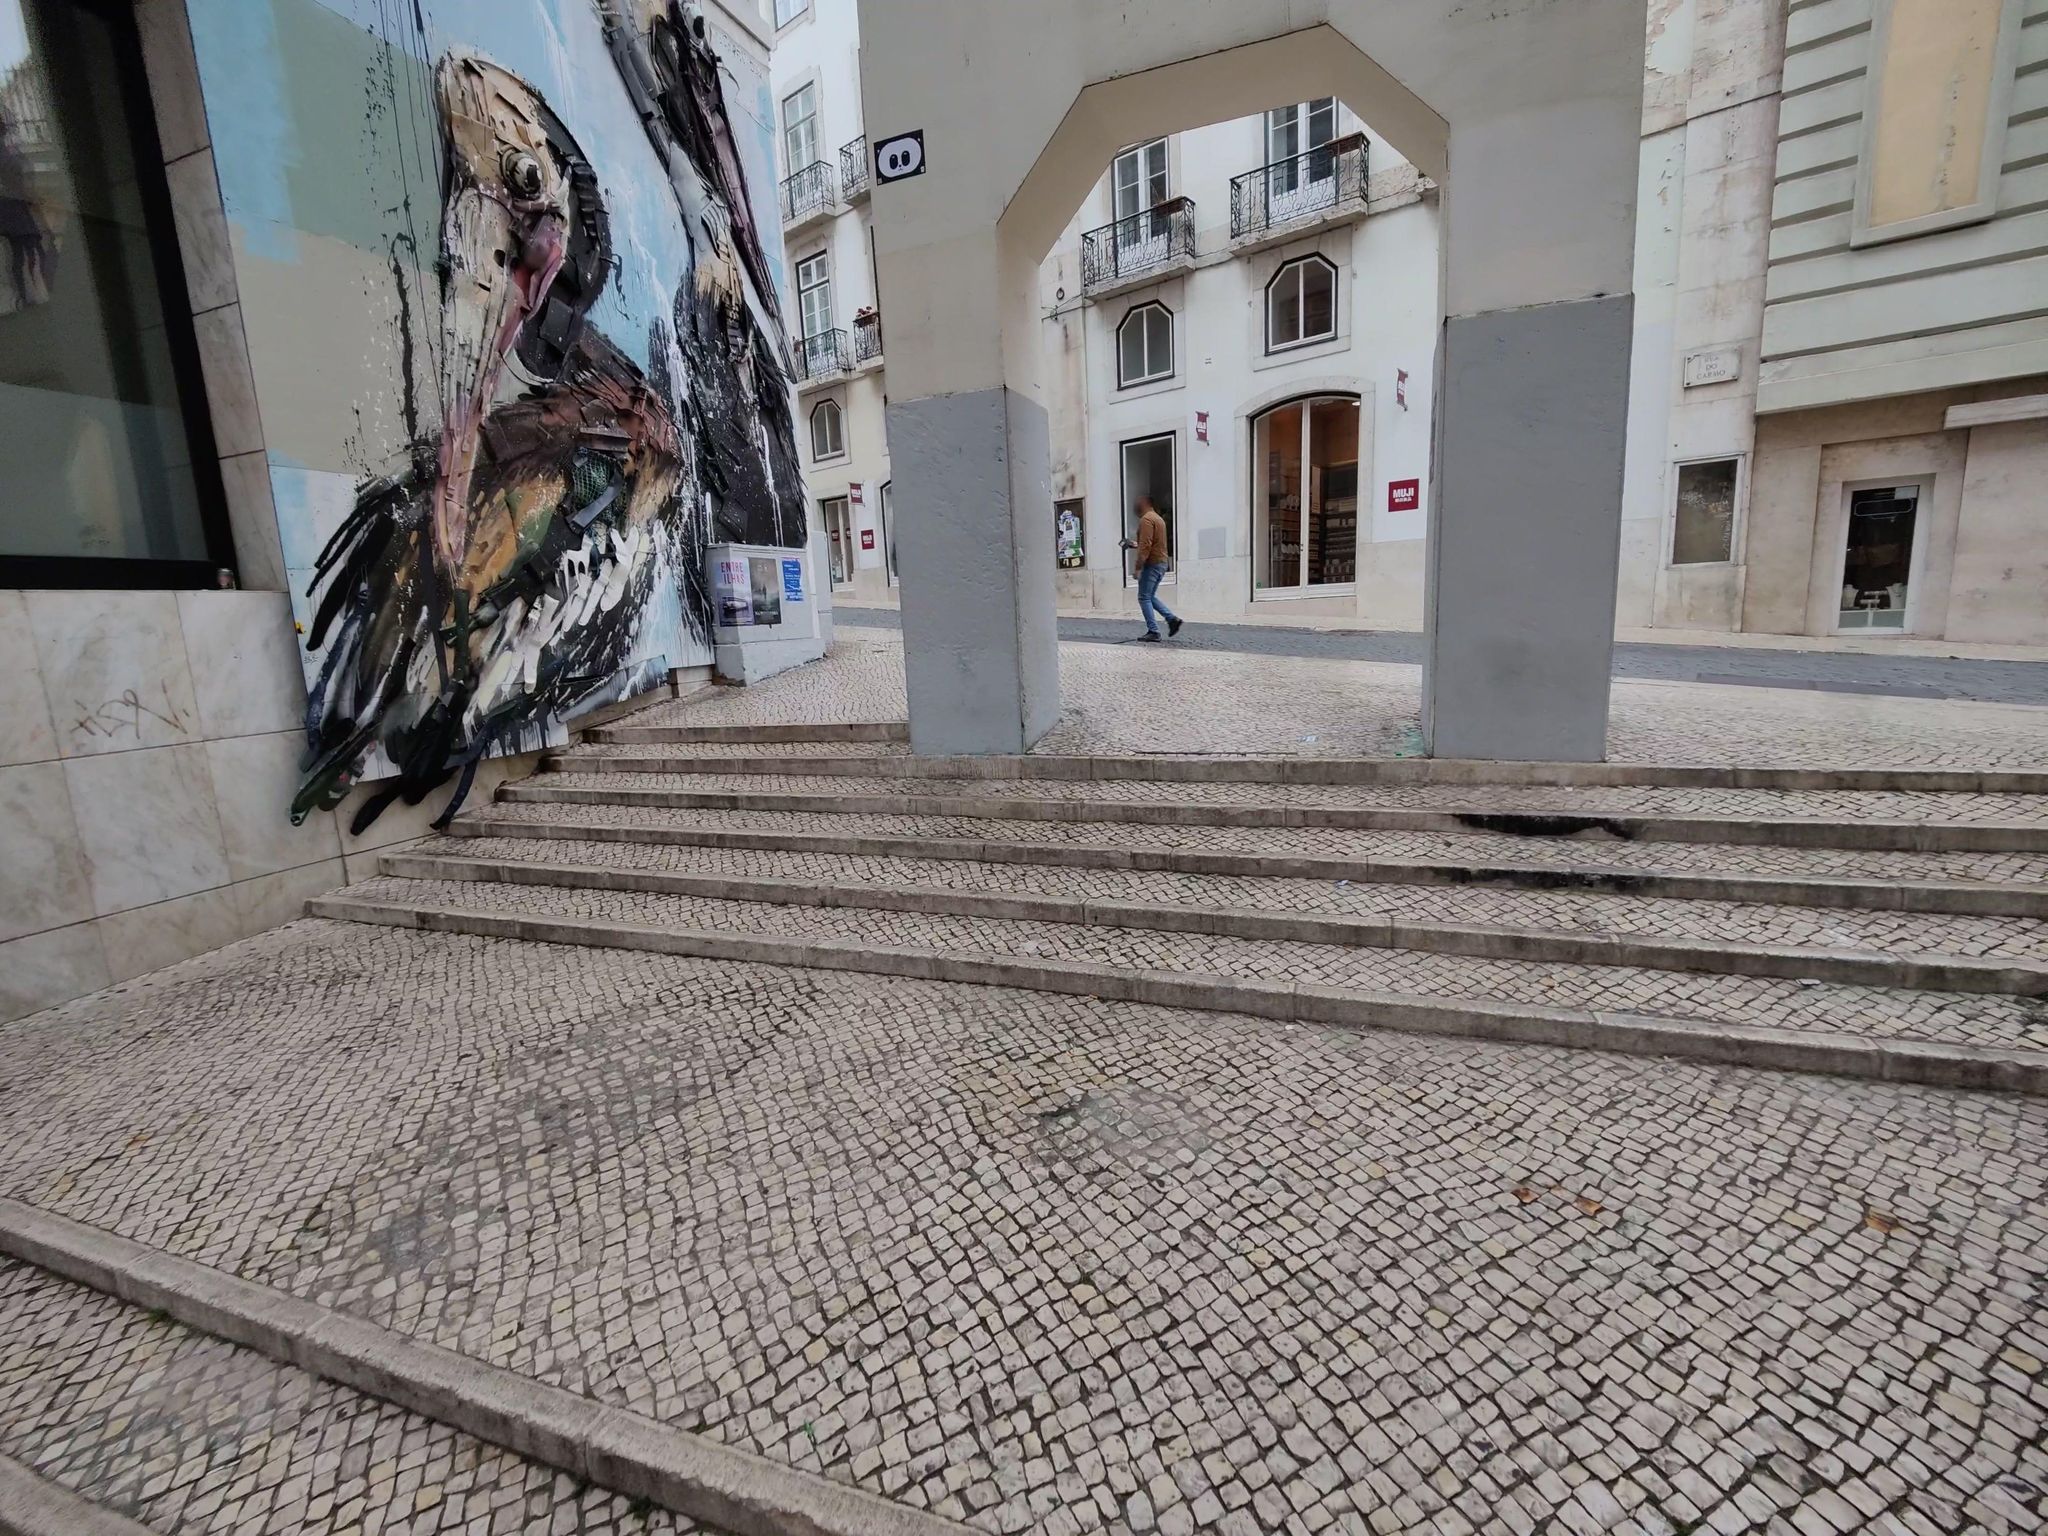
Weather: clear
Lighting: day
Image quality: good
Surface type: walking surface
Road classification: path, steps, footway
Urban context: urban centre
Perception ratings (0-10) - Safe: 4, Lively: 4.5, Beautiful: 4.98, Boring: 2.94, Depressing: 5.18, Wealthy: 6.9